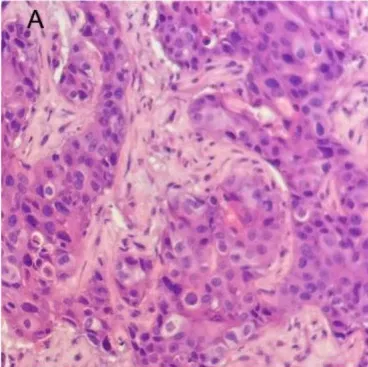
Histopathology and immunohistochemistry (IHC) of the biopsies from liver metastases. (A) Histological findings revealed squamous cell carcinoma (HE x 200).
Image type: pathology (immunostaining)